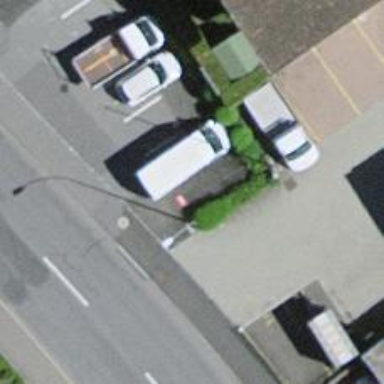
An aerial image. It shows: Car sharing facility.